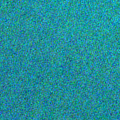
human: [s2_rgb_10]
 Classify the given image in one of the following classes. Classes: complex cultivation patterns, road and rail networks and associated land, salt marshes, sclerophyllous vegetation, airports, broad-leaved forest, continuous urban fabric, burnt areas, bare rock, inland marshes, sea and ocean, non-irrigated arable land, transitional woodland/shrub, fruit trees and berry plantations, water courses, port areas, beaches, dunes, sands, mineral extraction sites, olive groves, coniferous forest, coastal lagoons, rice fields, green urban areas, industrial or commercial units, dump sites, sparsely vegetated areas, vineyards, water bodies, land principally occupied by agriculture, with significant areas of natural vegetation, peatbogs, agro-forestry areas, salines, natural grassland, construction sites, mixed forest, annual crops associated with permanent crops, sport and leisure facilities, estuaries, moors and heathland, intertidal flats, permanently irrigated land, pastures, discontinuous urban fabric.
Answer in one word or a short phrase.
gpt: sea and ocean